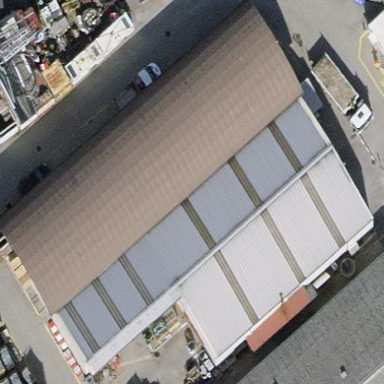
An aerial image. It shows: Industrial building.